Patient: sex F, age 77
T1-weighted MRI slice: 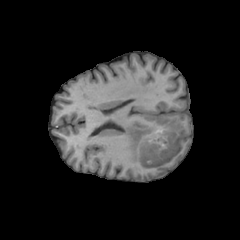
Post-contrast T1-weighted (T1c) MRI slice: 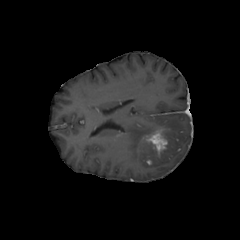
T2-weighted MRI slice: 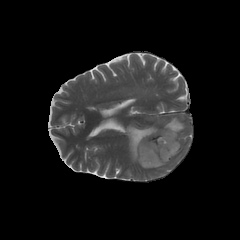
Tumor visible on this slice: yes
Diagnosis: Glioblastoma, IDH-wildtype
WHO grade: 4